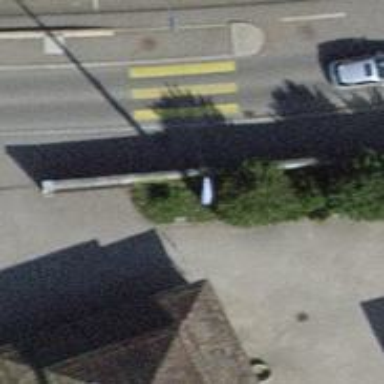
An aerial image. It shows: Bollard barrier.